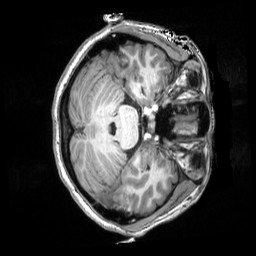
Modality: T1w
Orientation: axial
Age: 18
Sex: female